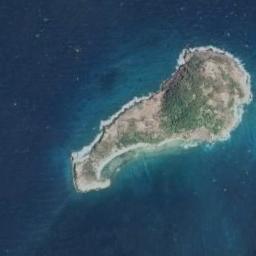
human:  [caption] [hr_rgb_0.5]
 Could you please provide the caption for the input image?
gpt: The island with some vegetation is surrounded by deep blue waters .

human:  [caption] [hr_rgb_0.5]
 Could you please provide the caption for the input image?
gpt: The water around the island is dark blue .

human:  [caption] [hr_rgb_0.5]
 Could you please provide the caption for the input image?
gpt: The irregularly shaped yellow-brown island is surrounded by blue water, The island’s green plants are sparse, And there are white sand beaches in the outer circle .

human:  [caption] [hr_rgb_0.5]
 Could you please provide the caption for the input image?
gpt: The land on the island is uneven .

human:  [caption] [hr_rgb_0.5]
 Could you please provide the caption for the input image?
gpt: The green and brown island is a on a blue sea .